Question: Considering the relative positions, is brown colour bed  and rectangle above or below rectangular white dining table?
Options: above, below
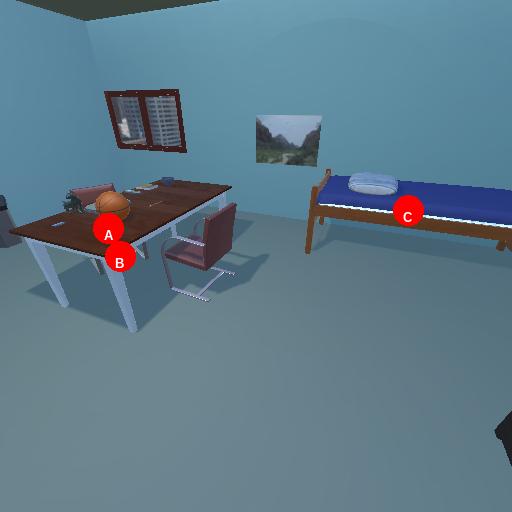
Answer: above